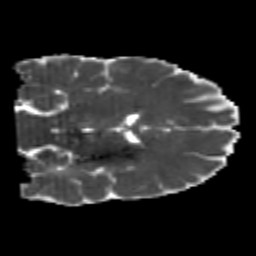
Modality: MD
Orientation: coronal
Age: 21
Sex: male
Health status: healthy
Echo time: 0.074 s